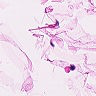
Metastatic tissue present: no